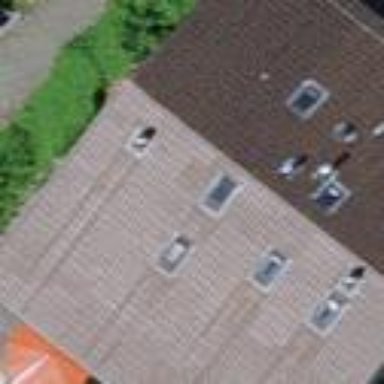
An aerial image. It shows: Residential building with gabled roof.